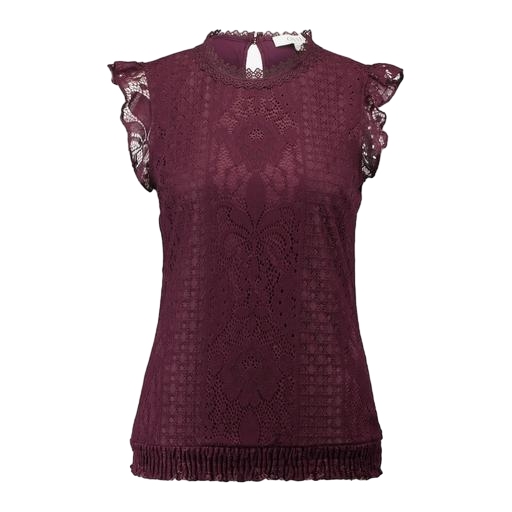
sleeveless top lace, purple printed lace-yoke t-shirt only macy, sleeveless lace, white background